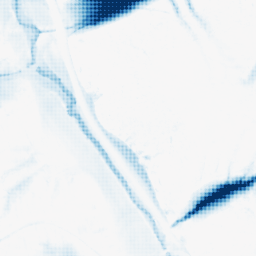
Category: morphological
Decomposition family: morphological_ellipse
Decomposition parameters: operation: closing
width: 50
height: 50
Upsampling method: sinc_hamming
Upsampling parameters: scale: 4
kernel_size: 4
Upsampling scale: 4